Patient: sex M, age 64
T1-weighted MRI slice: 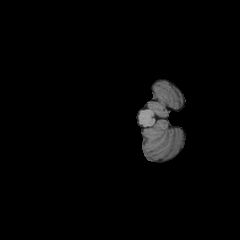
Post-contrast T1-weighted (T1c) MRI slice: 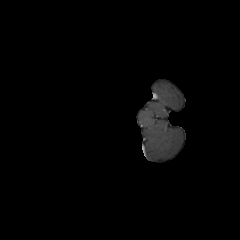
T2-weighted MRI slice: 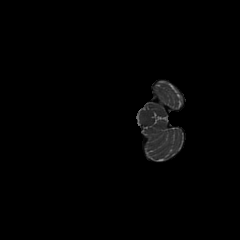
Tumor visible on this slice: no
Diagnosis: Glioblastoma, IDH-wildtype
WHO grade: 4